Question: Right now I only know one way to change the title color for an interface controller and it is changing it with global tint in storyboard.

However, this changes ever interface title color. How do I change just one interface controller title color? Any suggestions or tips is appreciated.
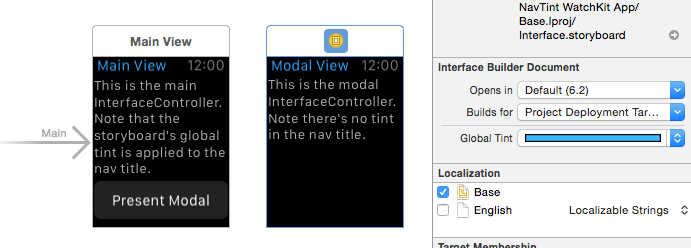
Answer: Unfortunately there is no way to do it programmatically at this time. So, it means that you can not change it on run time.
Whatever you can do, you can find the answer on the . We have to admit that there are so many limitations on this WatchKit version.
<URL>